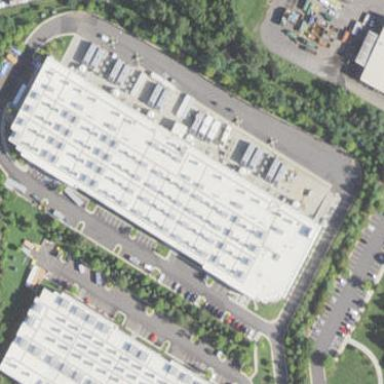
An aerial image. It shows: Data center building.